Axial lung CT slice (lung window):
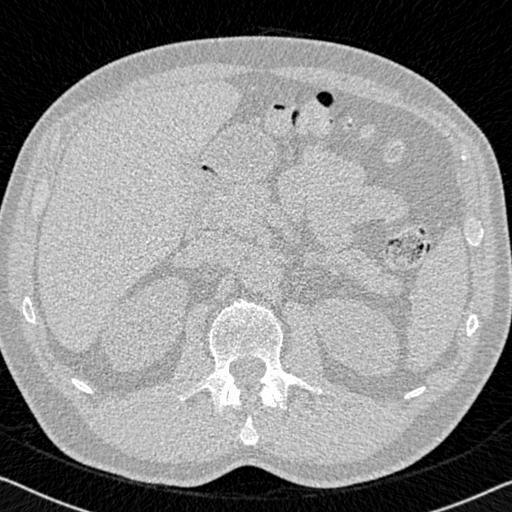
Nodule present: no